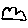
Label: cloud